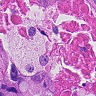
Metastatic tissue present: yes